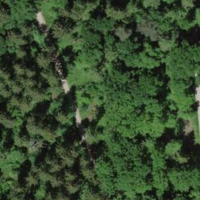
EUNIS habitat code: 44
Species observed at this site:
Dendrocopos major